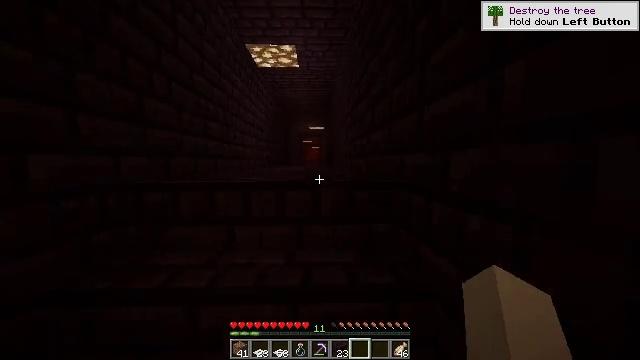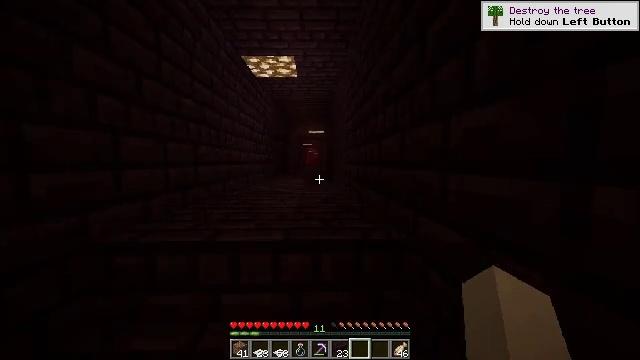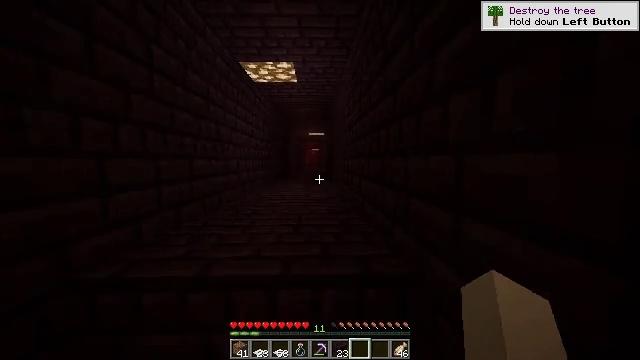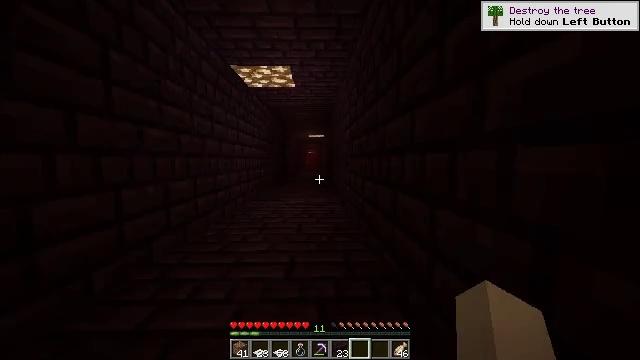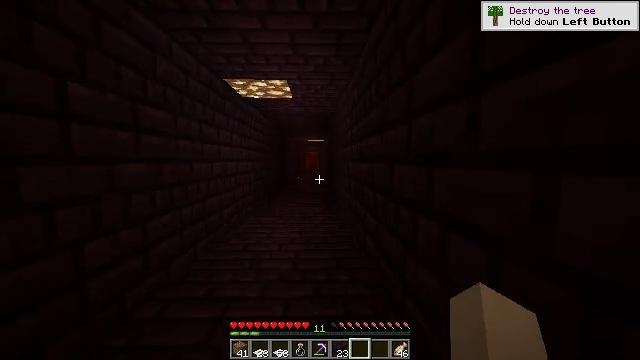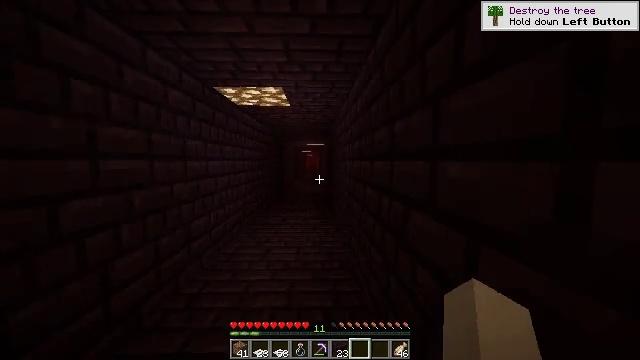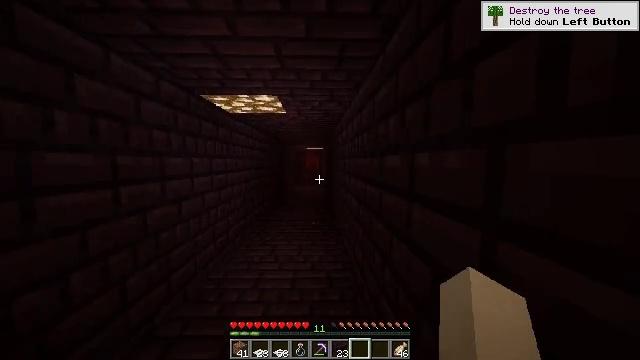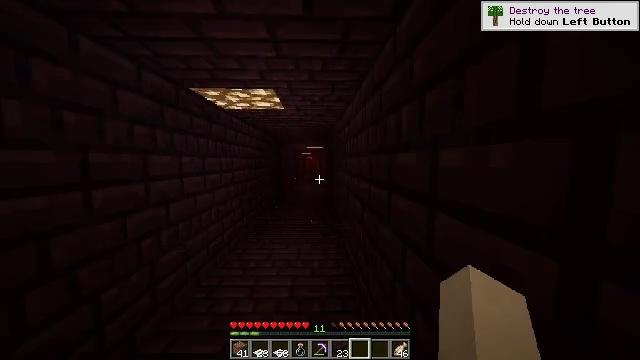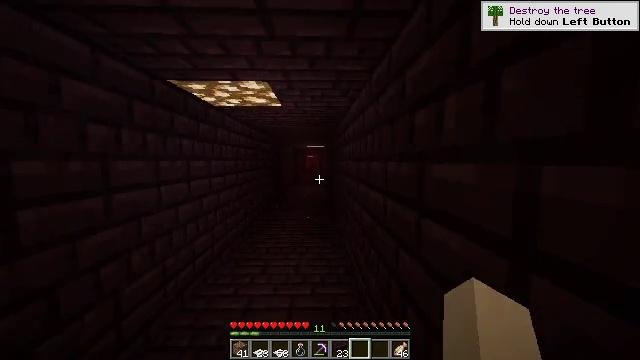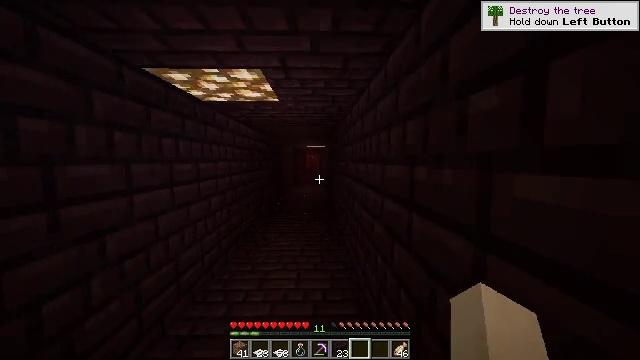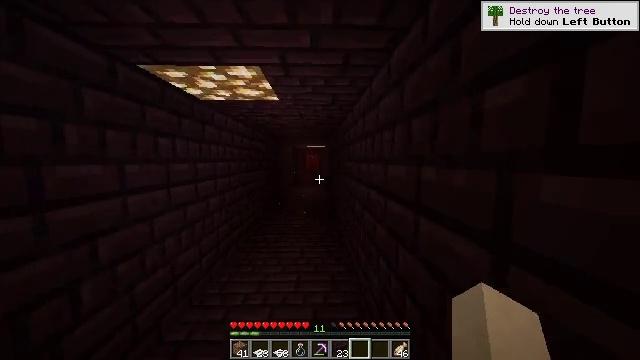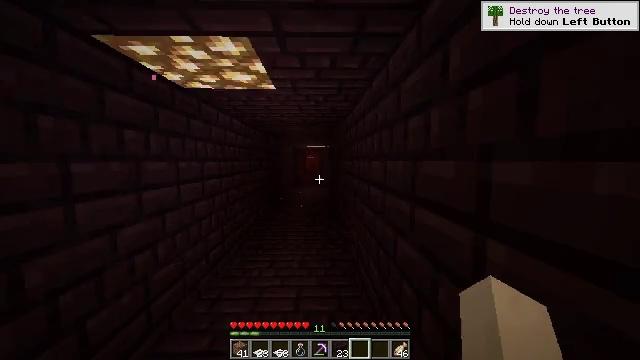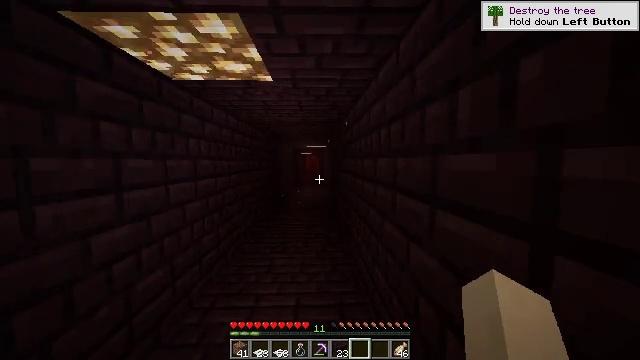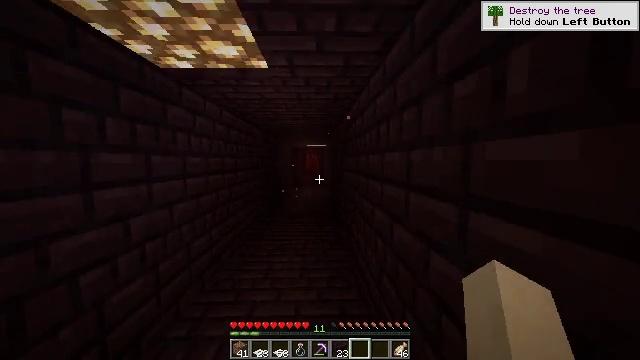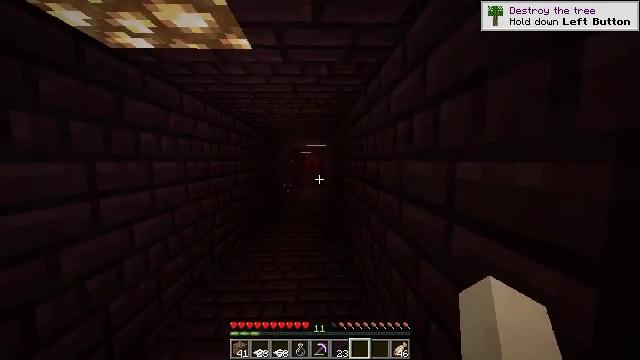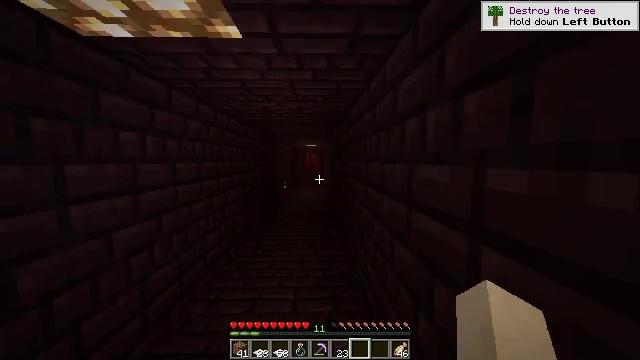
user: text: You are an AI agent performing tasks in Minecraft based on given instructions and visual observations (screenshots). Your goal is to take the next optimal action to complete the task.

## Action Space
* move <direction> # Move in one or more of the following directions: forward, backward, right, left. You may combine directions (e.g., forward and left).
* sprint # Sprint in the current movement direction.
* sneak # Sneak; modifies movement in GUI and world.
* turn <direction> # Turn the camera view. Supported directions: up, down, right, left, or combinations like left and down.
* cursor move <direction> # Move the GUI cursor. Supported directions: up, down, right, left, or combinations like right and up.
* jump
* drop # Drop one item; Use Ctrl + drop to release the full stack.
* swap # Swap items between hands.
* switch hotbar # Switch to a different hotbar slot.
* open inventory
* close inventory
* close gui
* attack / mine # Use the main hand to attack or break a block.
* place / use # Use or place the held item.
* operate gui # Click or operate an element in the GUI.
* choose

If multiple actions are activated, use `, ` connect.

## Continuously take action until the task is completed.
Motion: motion action
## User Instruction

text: Gather the shulker box for storage.
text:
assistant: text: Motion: move forward
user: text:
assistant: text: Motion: move forward
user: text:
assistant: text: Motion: move forward
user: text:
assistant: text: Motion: move forward
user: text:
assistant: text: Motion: move forward
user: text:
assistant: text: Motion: move forward
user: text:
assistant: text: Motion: move forward
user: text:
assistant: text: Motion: move forward
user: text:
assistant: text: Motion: move forward
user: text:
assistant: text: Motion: move forward
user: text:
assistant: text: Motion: move forward
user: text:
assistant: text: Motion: move forward
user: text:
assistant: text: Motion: move forward
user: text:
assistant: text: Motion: move forward
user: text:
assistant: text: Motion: move forward
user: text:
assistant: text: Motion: move forward
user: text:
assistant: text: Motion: move forward
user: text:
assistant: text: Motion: move forward
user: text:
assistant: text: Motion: move forward
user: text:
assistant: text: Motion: move forward
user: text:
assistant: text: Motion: move forward
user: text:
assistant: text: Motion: move forward
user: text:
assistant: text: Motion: move forward
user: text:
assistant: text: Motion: move forward and move left
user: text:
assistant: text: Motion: move forward and move left
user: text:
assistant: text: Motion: move forward and move left
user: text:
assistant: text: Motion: move forward
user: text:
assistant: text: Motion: move forward
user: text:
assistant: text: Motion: move forward
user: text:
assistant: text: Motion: move forward